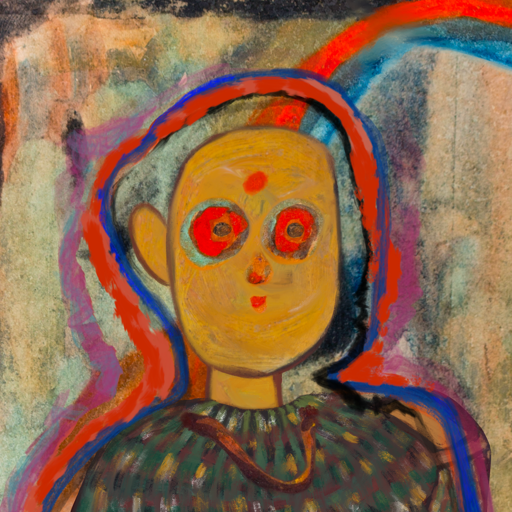
Background: Childish, Head And Neck Front: After_Raid, Face Front: Sisters, Bust: After_Raid, Hair Front: Experience, Head Accessory: Blank, Second Necklace: Comrade, Necklace: Blank, Baby: Blank